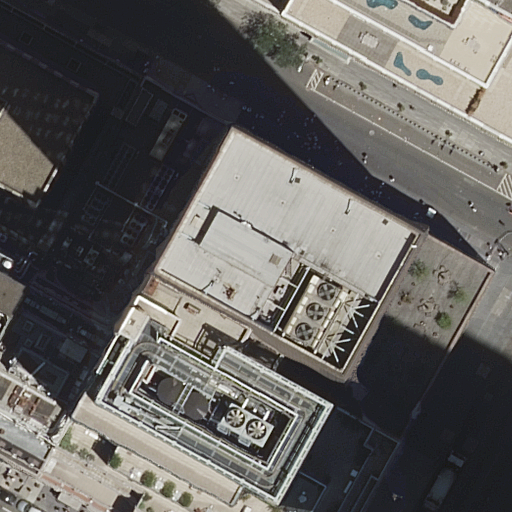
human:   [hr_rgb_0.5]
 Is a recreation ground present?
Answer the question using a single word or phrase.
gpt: no

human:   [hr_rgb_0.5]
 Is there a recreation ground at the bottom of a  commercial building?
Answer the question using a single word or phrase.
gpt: no

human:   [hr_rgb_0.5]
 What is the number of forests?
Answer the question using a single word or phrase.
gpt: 0

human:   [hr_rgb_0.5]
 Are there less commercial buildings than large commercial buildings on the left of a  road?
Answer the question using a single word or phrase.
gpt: no

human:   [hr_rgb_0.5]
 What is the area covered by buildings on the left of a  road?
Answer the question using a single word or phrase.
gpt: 8684m2

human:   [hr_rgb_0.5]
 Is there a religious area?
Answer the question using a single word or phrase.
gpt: no

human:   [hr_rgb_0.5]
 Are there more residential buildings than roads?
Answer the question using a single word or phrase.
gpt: yes

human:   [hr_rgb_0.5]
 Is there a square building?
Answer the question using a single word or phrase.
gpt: no

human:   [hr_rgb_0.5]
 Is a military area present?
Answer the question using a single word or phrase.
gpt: no

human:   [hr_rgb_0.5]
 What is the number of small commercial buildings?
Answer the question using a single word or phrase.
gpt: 0

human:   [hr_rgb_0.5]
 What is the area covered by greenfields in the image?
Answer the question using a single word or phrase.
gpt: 0m2

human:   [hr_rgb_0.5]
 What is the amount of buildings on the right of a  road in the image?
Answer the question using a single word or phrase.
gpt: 1

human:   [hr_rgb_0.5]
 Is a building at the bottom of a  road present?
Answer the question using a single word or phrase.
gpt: yes

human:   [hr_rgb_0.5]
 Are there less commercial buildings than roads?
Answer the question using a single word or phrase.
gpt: no

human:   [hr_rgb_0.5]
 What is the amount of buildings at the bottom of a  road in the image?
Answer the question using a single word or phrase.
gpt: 4

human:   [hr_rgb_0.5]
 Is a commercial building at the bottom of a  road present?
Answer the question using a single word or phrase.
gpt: yes

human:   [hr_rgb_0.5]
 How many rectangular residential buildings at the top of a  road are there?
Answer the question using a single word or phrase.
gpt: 2

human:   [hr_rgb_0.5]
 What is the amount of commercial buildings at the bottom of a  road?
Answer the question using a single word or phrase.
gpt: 1

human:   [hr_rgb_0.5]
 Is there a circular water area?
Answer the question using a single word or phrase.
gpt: no

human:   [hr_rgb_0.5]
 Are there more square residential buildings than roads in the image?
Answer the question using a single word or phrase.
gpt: no

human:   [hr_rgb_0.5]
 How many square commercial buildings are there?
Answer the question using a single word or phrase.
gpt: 0

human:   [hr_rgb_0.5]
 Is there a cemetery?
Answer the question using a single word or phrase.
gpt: no

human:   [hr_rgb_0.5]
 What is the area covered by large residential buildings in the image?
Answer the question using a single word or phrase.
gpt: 3491m2

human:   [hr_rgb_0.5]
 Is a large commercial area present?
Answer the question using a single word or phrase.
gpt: no

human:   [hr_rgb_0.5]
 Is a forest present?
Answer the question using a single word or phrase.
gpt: no

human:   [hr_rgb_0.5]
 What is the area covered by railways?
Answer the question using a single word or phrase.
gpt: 0m2

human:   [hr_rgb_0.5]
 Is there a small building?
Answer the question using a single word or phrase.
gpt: no

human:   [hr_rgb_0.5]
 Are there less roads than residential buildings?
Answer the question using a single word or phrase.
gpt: yes

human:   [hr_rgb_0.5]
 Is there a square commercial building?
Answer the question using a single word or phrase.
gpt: no

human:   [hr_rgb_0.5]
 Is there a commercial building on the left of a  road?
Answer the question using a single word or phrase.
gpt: yes

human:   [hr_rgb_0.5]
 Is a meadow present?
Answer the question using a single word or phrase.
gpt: no

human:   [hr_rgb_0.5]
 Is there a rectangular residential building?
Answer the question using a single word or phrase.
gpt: yes

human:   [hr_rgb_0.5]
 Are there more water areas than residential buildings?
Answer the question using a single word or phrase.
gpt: no

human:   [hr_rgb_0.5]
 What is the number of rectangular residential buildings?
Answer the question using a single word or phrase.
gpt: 3

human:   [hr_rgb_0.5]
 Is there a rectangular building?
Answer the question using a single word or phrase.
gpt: yes

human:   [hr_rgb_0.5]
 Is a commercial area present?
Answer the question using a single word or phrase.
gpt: no